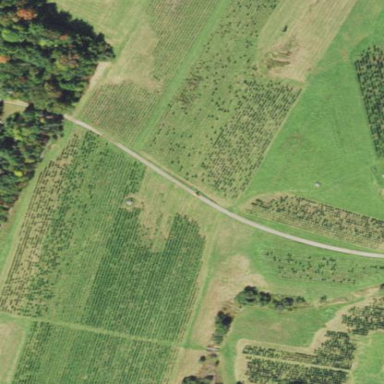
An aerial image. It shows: Plant nursery specializing in growing Christmas trees.